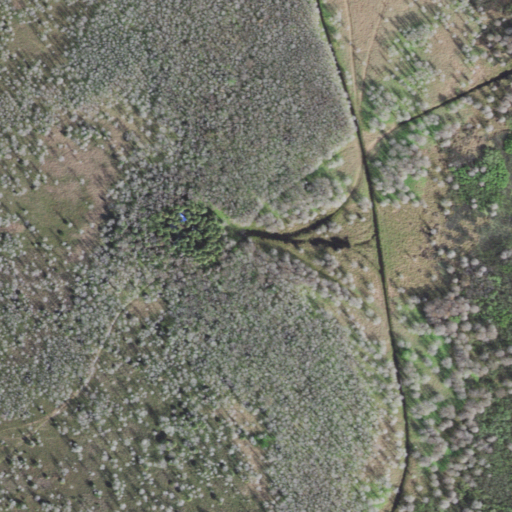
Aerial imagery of island in Florida named Spade Island containing woody wetlands and herbaceous wetlands